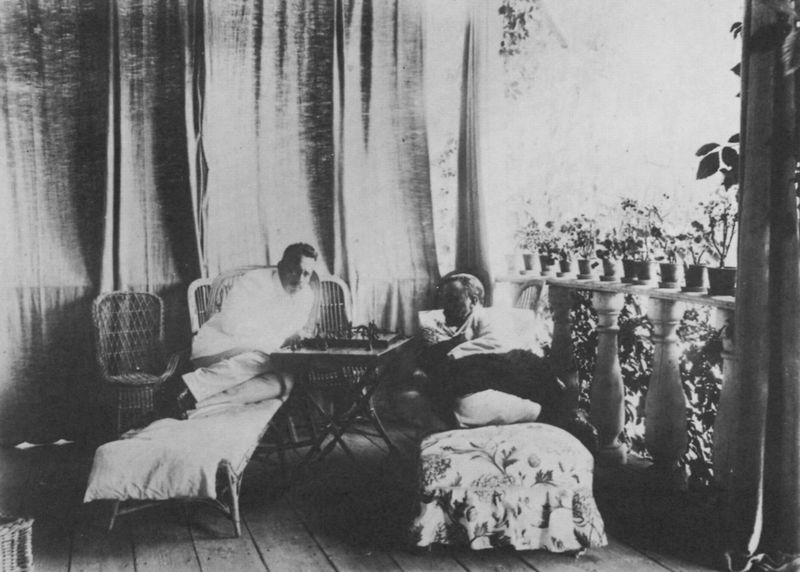
Titel: Fürst Jewgenij Nikolajewitsch Trubezkoj mit seiner Familie in ihrem Landhaus in Begutschino
Künstler: Russischer Photograph
Schlagwörter: mann, weiß, sitzen, blumen, fenster, hell, holz, männer, schwarz, stuhl, stühle, säulen, terasse, tisch, ausblick, gespräch, tablett, vorhang, natur, sträucher, sessel, pflanzen, garten, balkon, sofa, liegen, pause, dielen, hocker, vorhänge, spielen, geländer, divan, foto, fotografie, blumentöpfe, topfblumen, spiel, blumenkästen, veranda, balustrade, künstler, schach, kranke, kolonie, kur, beschäftigung, hobby, intellekt, korbstühl